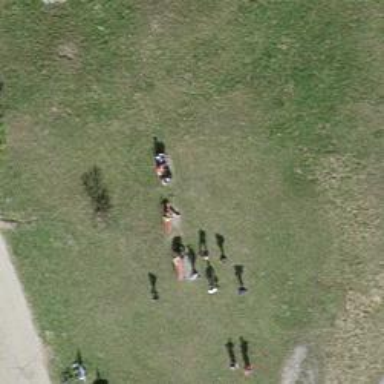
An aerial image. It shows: Bench.